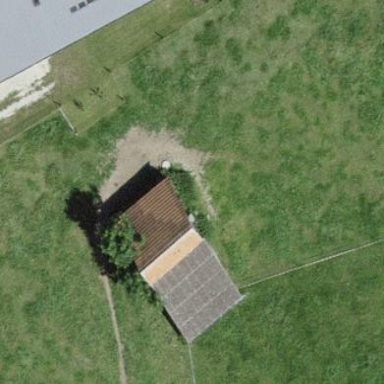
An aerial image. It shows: Rural barn.